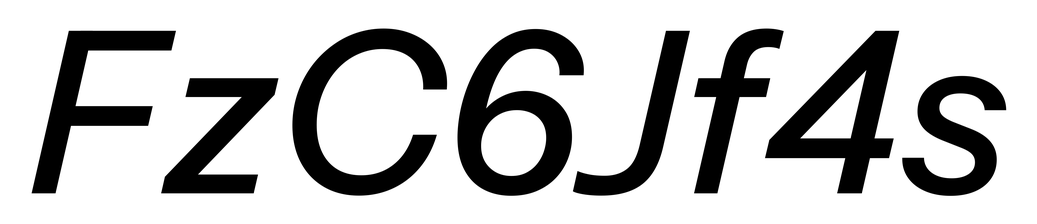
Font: InstrumentSans-Italic_Medium_Italic